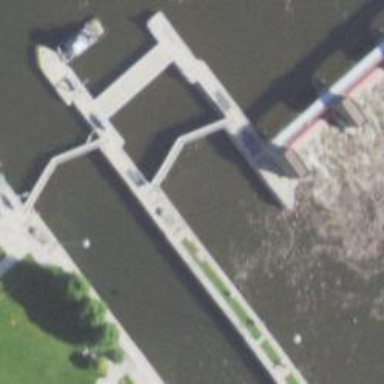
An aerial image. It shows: Lock gate along waterway.